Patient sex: F
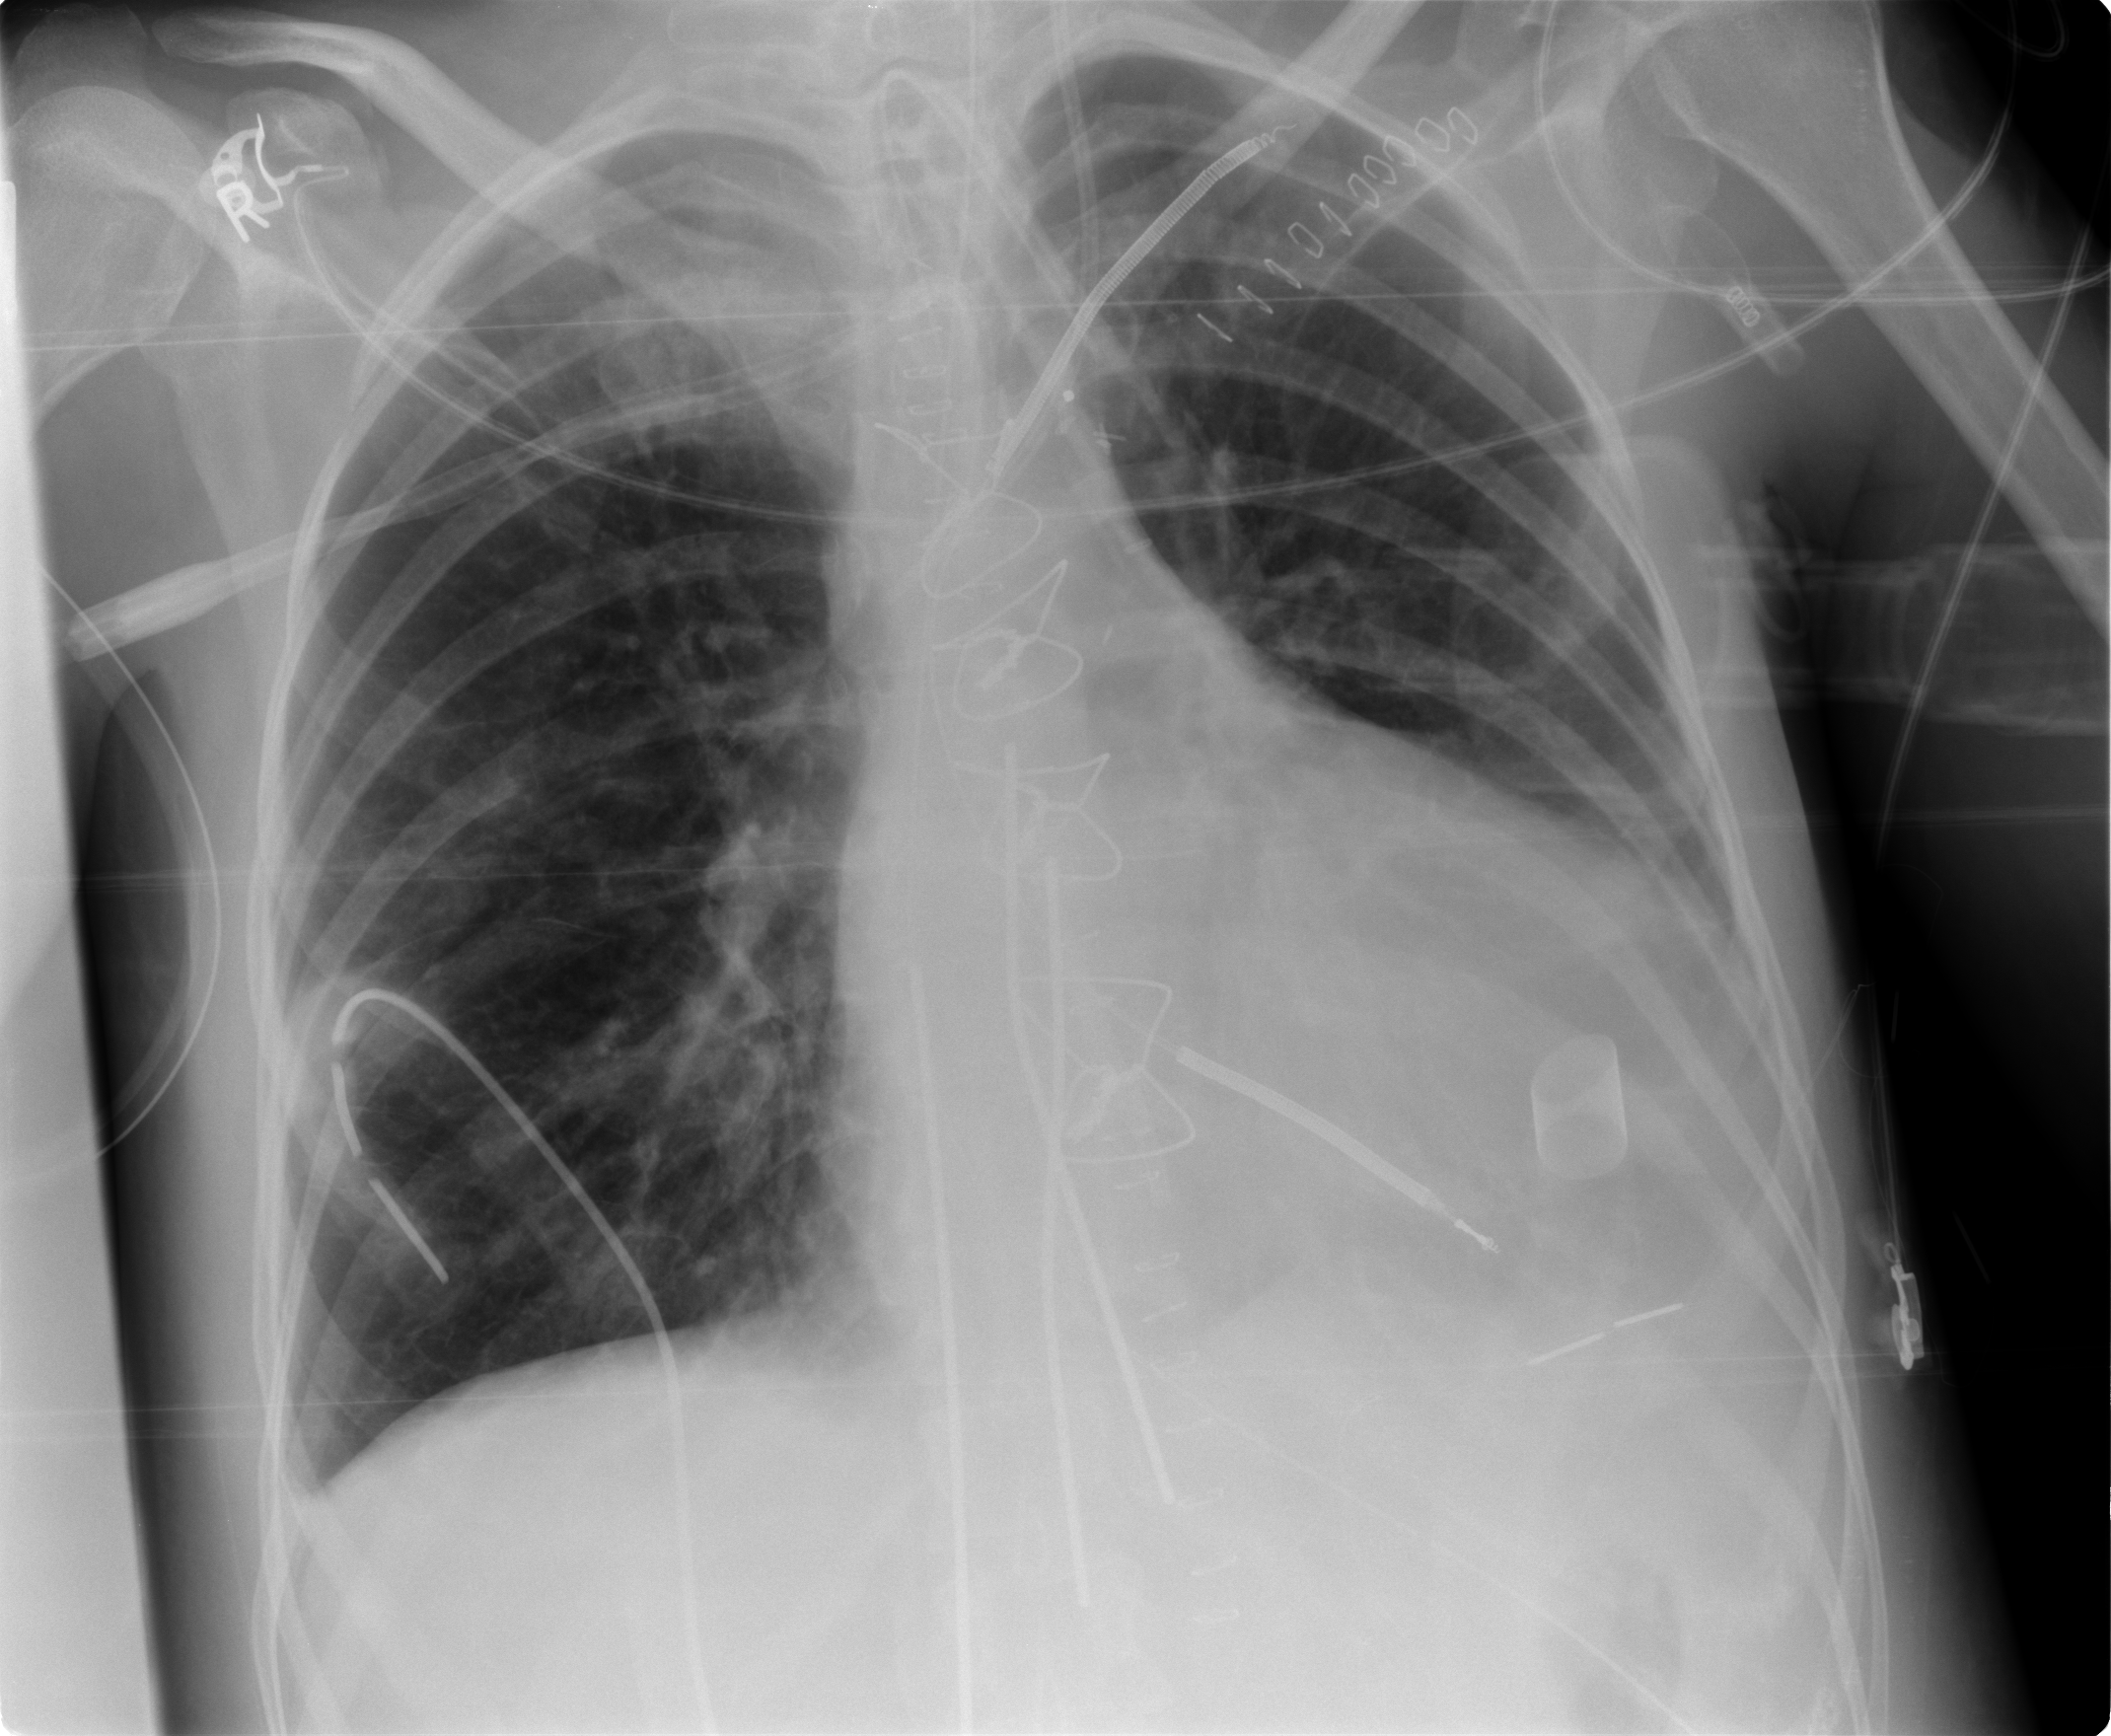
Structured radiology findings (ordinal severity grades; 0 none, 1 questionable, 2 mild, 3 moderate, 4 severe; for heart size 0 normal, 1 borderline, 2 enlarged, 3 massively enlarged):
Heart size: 2
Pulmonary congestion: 1
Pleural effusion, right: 0
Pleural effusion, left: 0
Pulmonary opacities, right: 0
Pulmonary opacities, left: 0
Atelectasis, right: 1
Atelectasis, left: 0